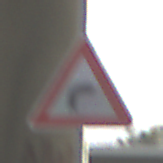
Verkehrszeichen: KurveRechts
Umgebung: Outdoor, Suburban
Tageszeit: SunriseSunset
Wetter: PartlyCloudy
Licht: Natural
Jahreszeit: NotSpecified
Kontrast: MediumContrast